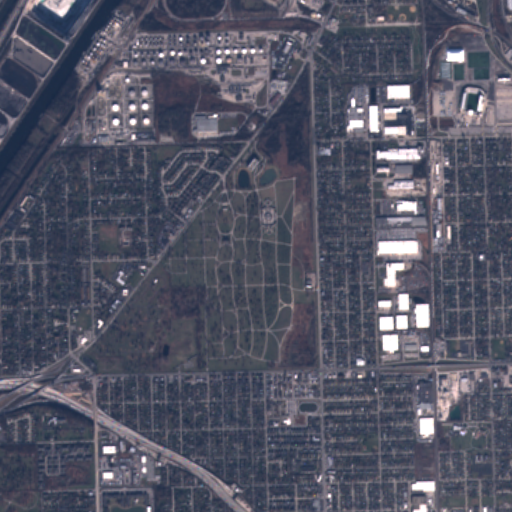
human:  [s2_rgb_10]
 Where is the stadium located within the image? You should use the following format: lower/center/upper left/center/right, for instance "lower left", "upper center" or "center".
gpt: The stadium is located in the upper right of the image.
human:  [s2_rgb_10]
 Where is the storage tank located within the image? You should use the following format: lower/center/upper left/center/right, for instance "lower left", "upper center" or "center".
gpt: The storage tank is located in the upper center of the image.
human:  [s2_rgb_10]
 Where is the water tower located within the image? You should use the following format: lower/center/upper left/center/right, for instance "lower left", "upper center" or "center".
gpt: The water tower is located in the upper right of the image.
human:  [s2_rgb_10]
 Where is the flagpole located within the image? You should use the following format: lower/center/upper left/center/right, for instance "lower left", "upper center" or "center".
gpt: The flagpole is located in the center right of the image.
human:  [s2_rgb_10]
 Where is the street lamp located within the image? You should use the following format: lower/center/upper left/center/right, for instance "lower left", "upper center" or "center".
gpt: The street lamp is located in the upper right of the image.
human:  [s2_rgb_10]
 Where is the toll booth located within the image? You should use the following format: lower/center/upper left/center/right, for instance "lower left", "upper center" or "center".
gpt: The toll booth is located in the lower left of the image.
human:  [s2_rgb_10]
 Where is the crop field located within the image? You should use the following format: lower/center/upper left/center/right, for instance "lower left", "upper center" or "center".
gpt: There is no crop field in the image.